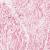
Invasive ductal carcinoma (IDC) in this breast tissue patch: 0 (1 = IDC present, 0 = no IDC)